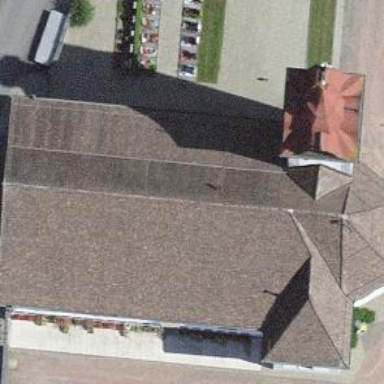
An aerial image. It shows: Church which is place of worship.